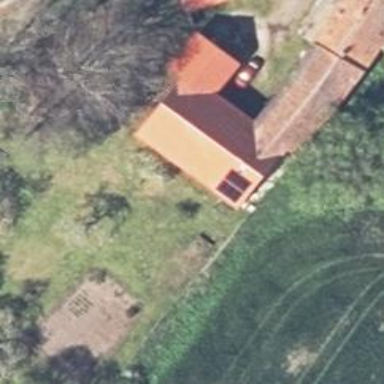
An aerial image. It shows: Red farm auxiliary building with gabled roof.